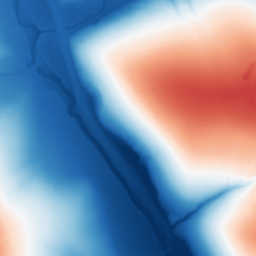
Category: trend_removal
Decomposition family: polynomial
Decomposition parameters: degree: 1
Upsampling method: quadratic
Upsampling parameters: scale: 2
Upsampling scale: 2